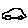
Label: car